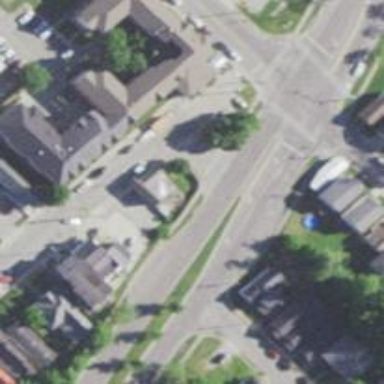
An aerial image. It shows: Zebra crossing on footway.